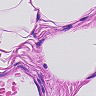
Metastatic tissue present: no